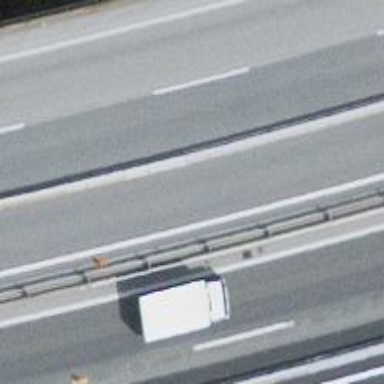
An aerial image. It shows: Motorway bridge with asphalt surface.